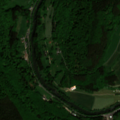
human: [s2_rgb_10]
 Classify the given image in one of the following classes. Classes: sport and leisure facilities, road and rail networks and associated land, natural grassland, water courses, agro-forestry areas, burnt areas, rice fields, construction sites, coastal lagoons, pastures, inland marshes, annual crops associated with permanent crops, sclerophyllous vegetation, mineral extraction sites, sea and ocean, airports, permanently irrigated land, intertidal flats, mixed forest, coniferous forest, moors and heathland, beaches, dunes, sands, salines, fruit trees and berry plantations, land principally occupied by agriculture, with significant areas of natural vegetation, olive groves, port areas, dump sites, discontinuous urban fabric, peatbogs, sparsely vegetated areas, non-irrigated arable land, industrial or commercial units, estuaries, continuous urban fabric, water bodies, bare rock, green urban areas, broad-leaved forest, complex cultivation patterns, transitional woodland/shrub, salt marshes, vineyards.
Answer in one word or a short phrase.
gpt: pastures, land principally occupied by agriculture, with significant areas of natural vegetation, broad-leaved forest, coniferous forest